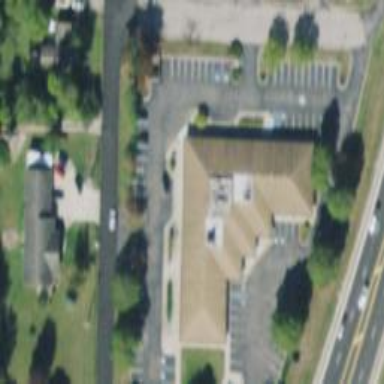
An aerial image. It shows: Office building.